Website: walmart
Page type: address-validator
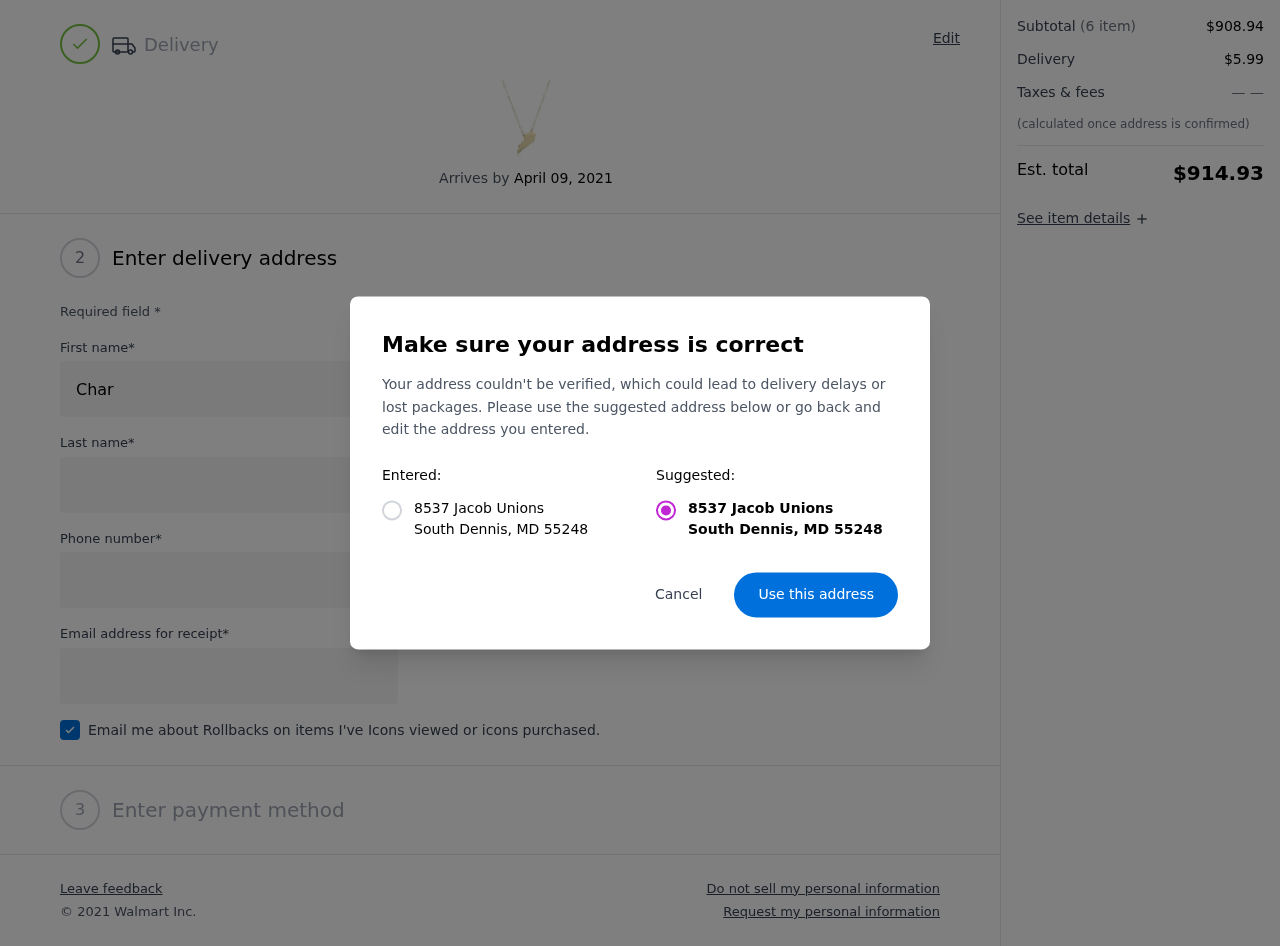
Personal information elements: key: PII_CITY
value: South Dennis
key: PII_POSTCODE
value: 55248
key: PII_STATE_ABBR
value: MD
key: PII_STREET
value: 8537 Jacob Unions
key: PII_FIRSTNAME
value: Charles
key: PII_LASTNAME
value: Maynard
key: PII_STREET2
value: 3608 Jones Road Apt. 922
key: PII_PHONE
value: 9489898371
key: PII_EMAIL
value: cmaynard@hotmail.com
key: PII_POSTCODE_FULL
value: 55248
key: PII_POSTCODE_NUMERIC
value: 55248
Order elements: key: ORDER_DELIVERY_DATE
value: April 09, 2021
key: ORDER_SUBTOTAL
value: $908.94
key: ORDER_SHIPPING_COST
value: $5.99
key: ORDER_TOTAL
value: $914.93